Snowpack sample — Buffalo Mountain, Silverthorne, Colorado, USA (1/25/25, 10:11 AM MST)
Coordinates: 39.6222, -106.1139
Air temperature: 22 °F
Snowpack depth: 110 cm
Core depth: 40 cm
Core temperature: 46.4 °F
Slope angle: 12°, slope face: 102°
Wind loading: high
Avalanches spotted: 0
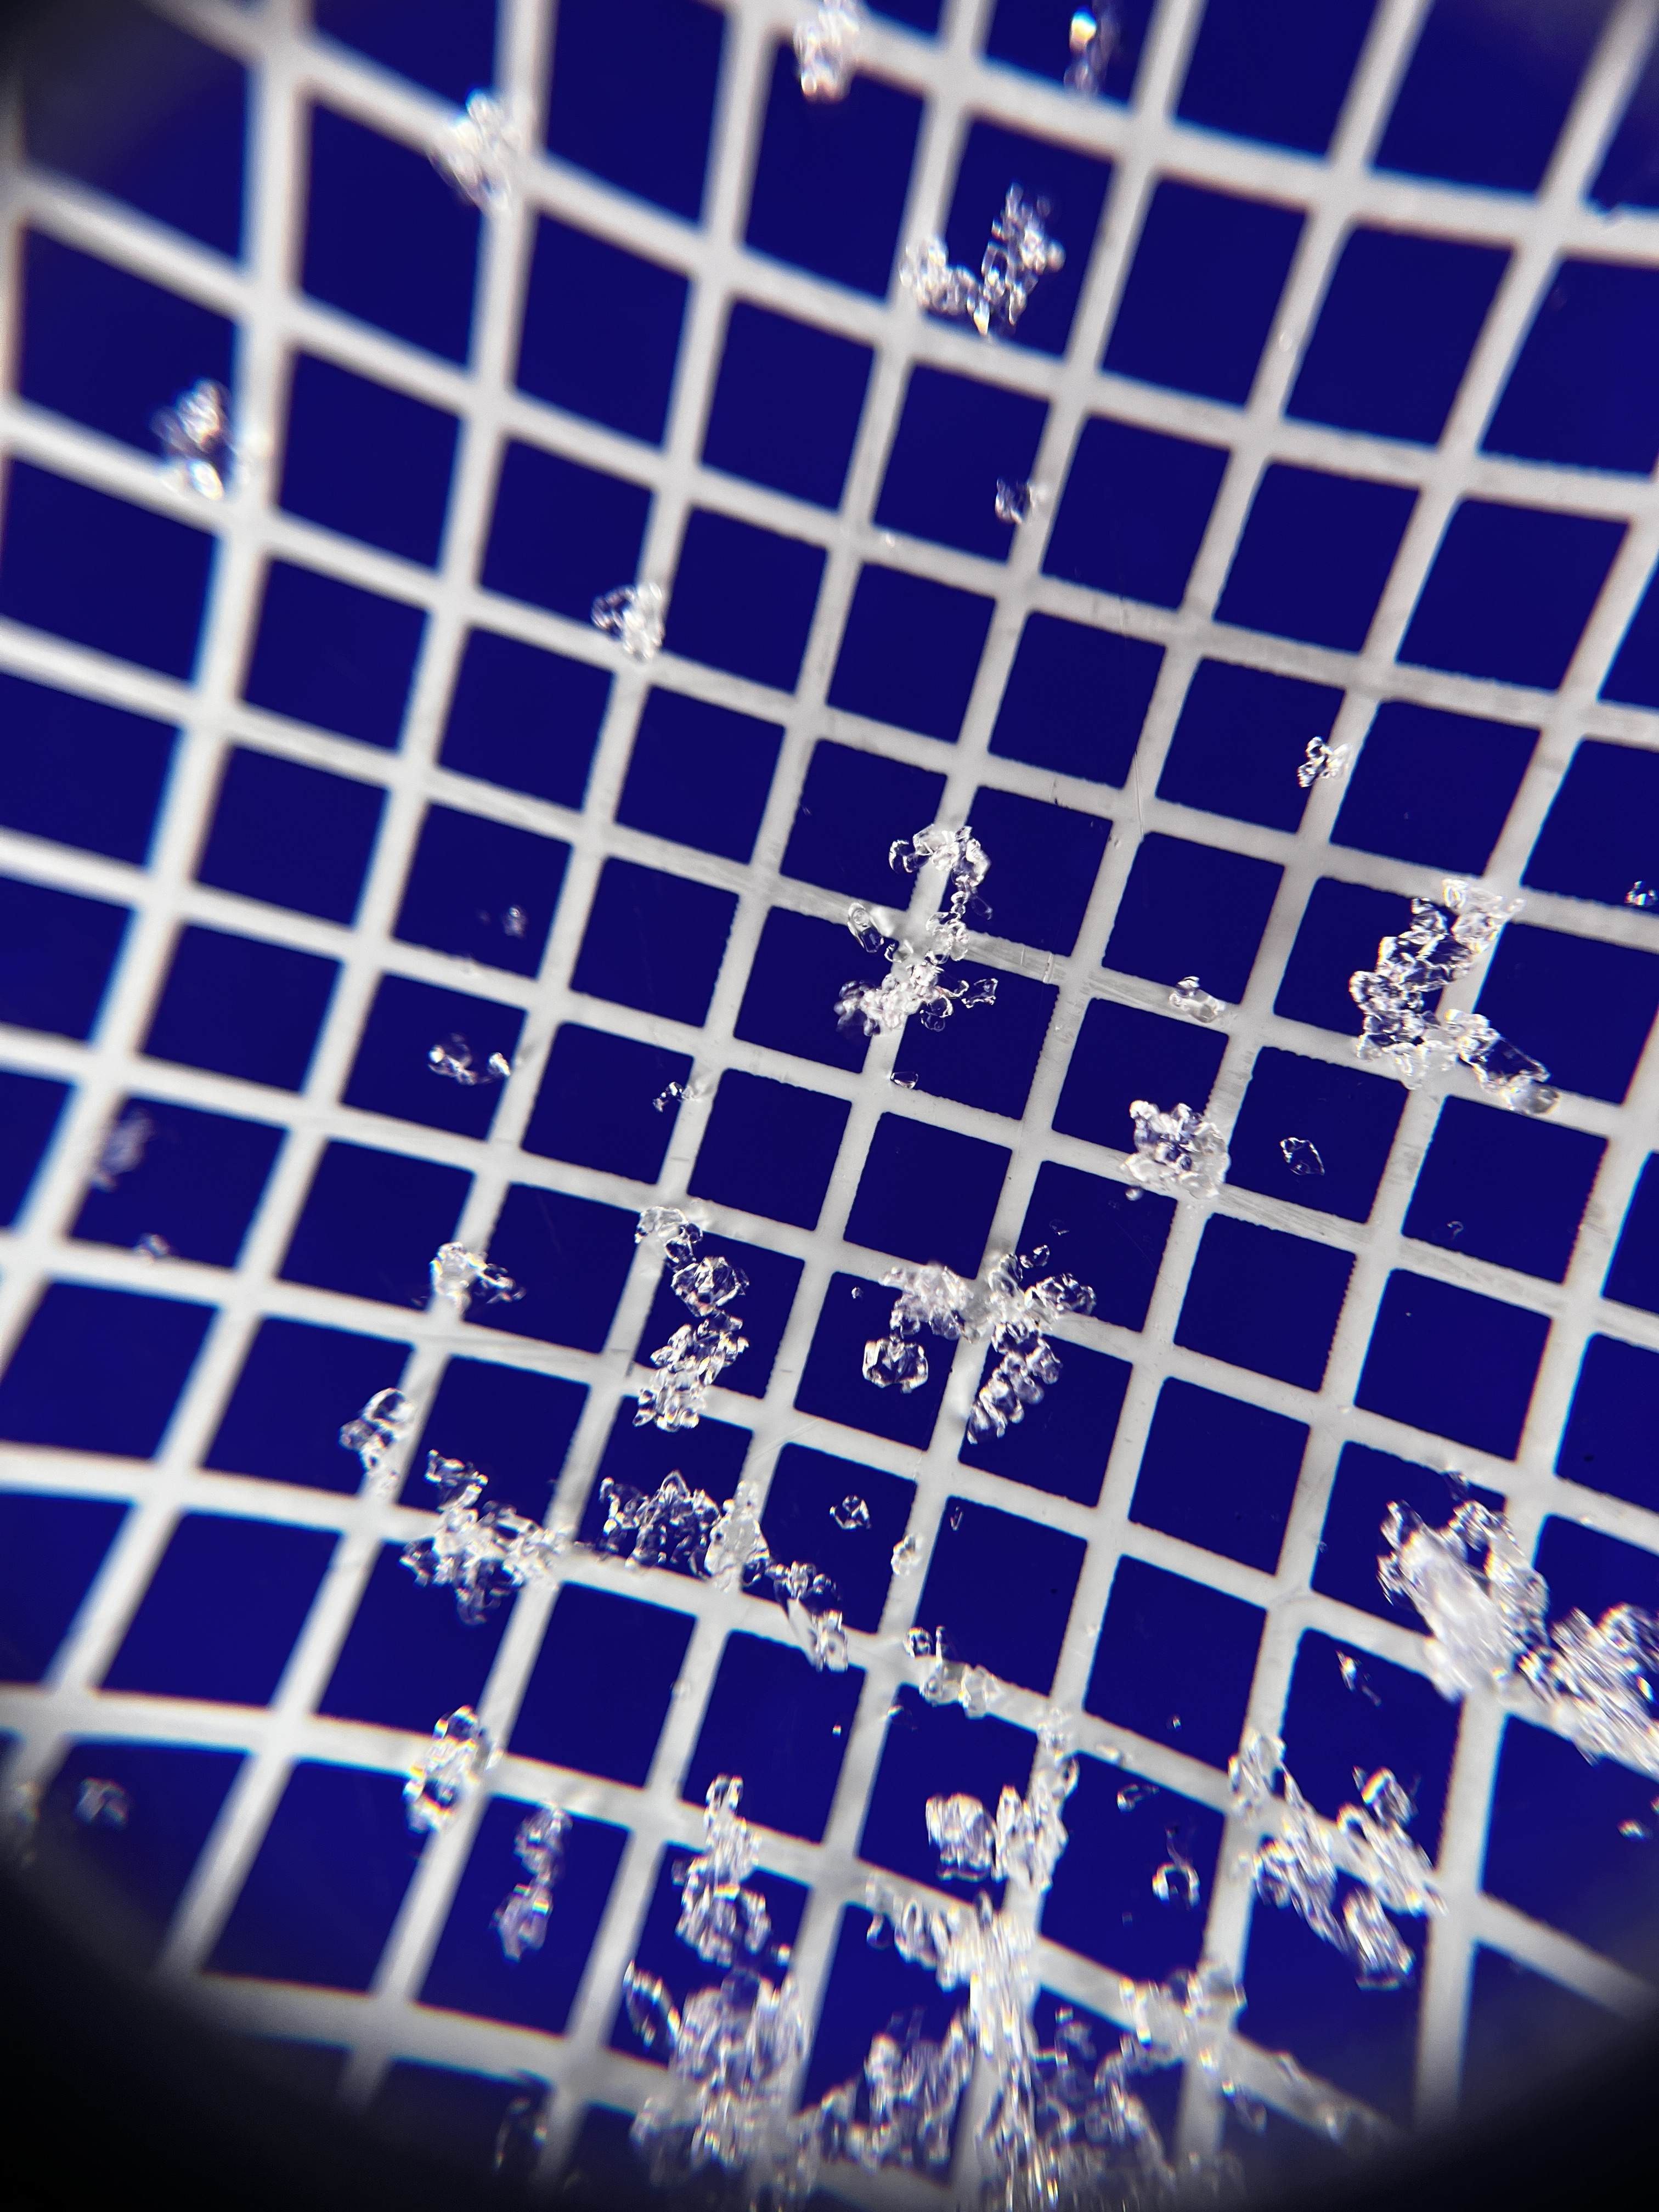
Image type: magnified_profile
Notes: No avalanches nearby, collected on the outskirts of a fire break 15 meters from the treeline, on way to Buffalo and Red Mountain